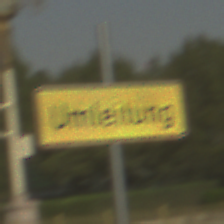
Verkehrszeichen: Umleitungsankuendigung
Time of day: MorningAfternoon
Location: Outdoor (Suburban)
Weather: Clear
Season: NotSpecified
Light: Natural